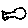
Label: fish